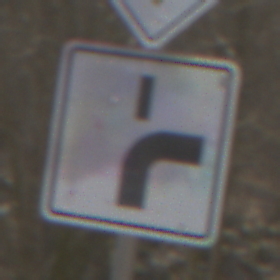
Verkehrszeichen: VerlaufVorfahrtsstrasse8
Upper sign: Vorfahrtsstrasse
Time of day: MorningAfternoon
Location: Outdoor (Nature)
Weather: Clear
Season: Winter
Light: Natural